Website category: auto
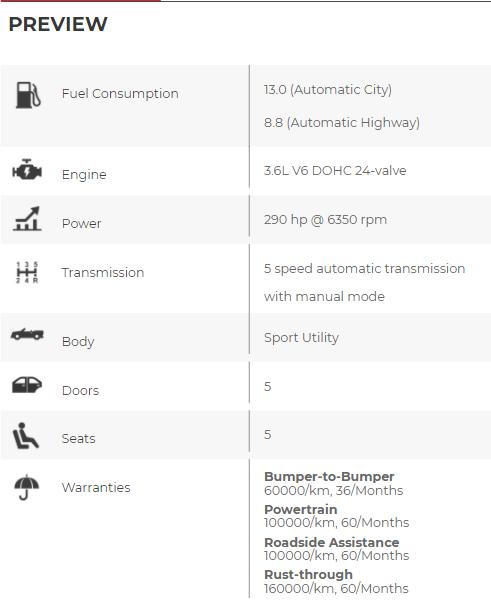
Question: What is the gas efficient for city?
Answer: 13.0 (Automatic City)

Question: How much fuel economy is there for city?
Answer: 13.0 (Automatic City)

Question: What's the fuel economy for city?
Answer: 13.0 (Automatic City)

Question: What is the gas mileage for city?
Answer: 13.0 (Automatic City)

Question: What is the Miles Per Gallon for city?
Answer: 13.0 (Automatic City)

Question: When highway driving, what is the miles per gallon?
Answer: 8.8 (Automatic Highway)

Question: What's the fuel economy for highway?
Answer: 8.8 (Automatic Highway)

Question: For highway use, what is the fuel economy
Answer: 8.8 (Automatic Highway)

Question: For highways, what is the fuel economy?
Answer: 8.8 (Automatic Highway)

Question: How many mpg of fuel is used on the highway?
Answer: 8.8 (Automatic Highway)

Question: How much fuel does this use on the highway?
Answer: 8.8 (Automatic Highway)

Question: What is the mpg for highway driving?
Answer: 8.8 (Automatic Highway)

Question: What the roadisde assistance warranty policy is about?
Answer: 100000/km, 60/Months

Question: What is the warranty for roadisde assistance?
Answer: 100000/km, 60/Months

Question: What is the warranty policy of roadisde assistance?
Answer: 100000/km, 60/Months

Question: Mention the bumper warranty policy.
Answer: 60000/km, 36/Months

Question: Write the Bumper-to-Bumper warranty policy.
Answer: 60000/km, 36/Months

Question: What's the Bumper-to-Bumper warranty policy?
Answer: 60000/km, 36/Months

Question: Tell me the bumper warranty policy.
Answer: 60000/km, 36/Months

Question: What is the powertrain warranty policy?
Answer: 100000/km, 60/Months

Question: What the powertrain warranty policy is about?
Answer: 100000/km, 60/Months

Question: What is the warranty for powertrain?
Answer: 100000/km, 60/Months